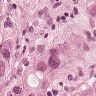
Metastatic tissue present: yes